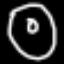
Label: donut